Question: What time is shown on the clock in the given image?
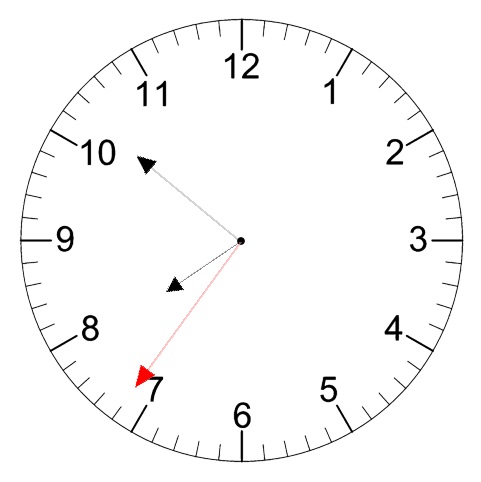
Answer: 07:51:36